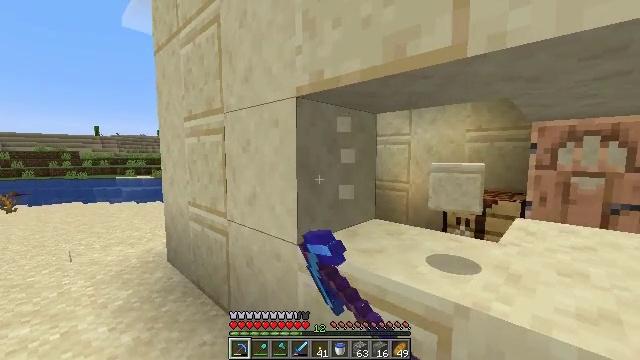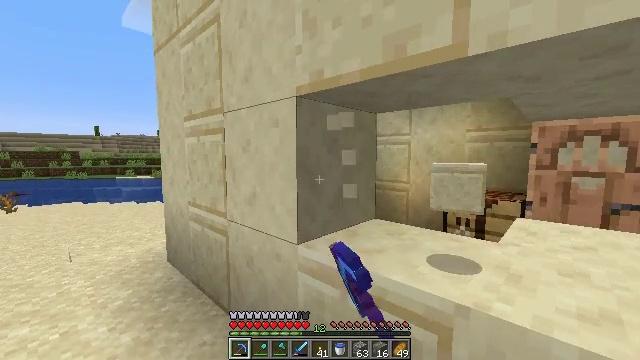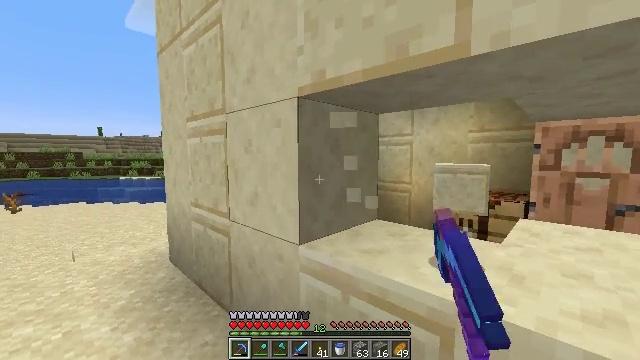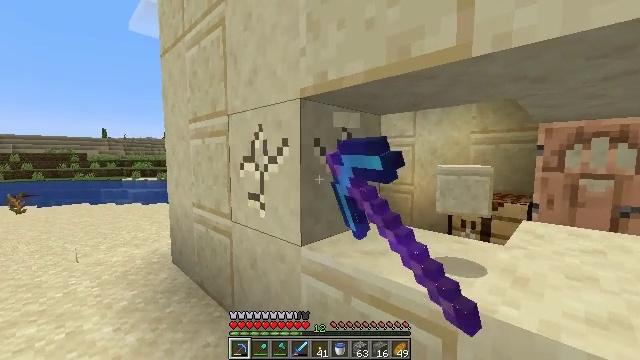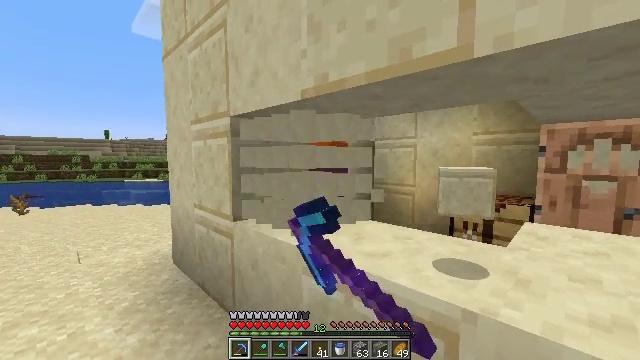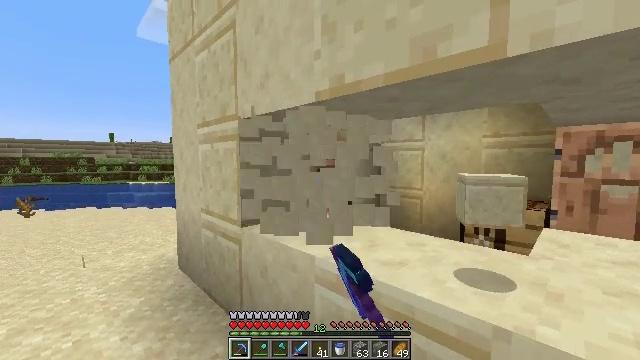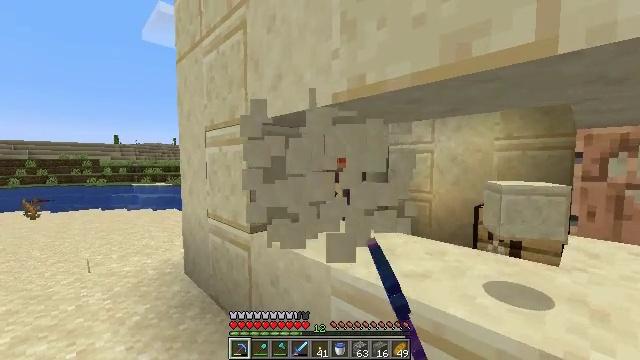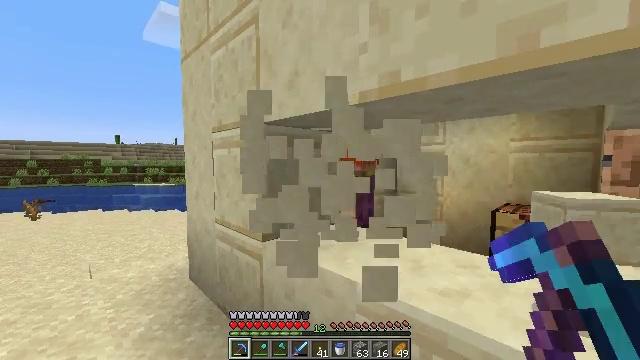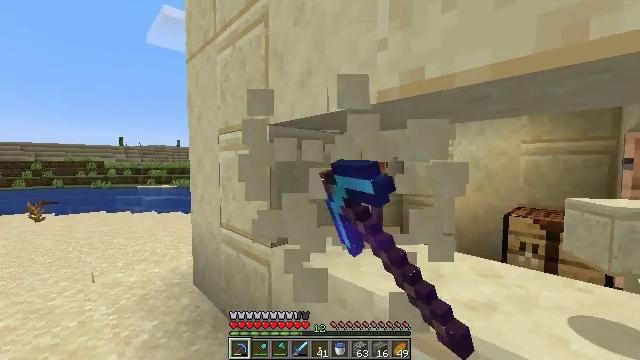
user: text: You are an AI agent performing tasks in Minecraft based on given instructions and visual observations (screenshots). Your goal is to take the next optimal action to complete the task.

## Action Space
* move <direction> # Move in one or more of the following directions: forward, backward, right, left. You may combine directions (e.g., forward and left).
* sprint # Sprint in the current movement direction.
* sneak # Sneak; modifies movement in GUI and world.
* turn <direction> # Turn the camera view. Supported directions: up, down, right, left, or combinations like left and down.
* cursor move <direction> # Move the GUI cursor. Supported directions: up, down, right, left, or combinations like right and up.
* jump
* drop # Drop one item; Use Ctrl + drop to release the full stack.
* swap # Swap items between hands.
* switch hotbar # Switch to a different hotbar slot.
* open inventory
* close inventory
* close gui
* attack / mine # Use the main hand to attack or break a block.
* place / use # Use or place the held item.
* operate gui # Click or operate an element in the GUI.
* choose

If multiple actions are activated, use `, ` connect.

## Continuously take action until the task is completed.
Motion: motion action
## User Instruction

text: Mine smooth sandstone using a pickaxe.
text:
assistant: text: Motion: attack / mine
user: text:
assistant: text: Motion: attack / mine
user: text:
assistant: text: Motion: attack / mine
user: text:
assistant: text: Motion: attack / mine
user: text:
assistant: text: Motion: move forward and move left, attack / mine
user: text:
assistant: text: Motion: move forward and move left, attack / mine
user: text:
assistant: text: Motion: move forward and move left, attack / mine
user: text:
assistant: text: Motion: move forward and move left, attack / mine
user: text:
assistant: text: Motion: attack / mine